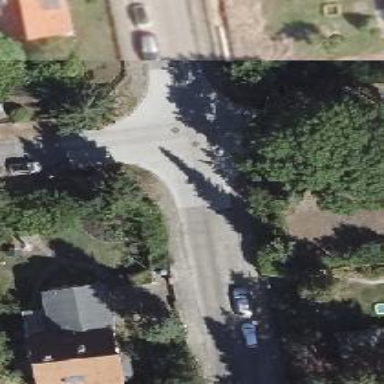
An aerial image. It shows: Residential road with concrete surface. Sidewalks are present on both sides.